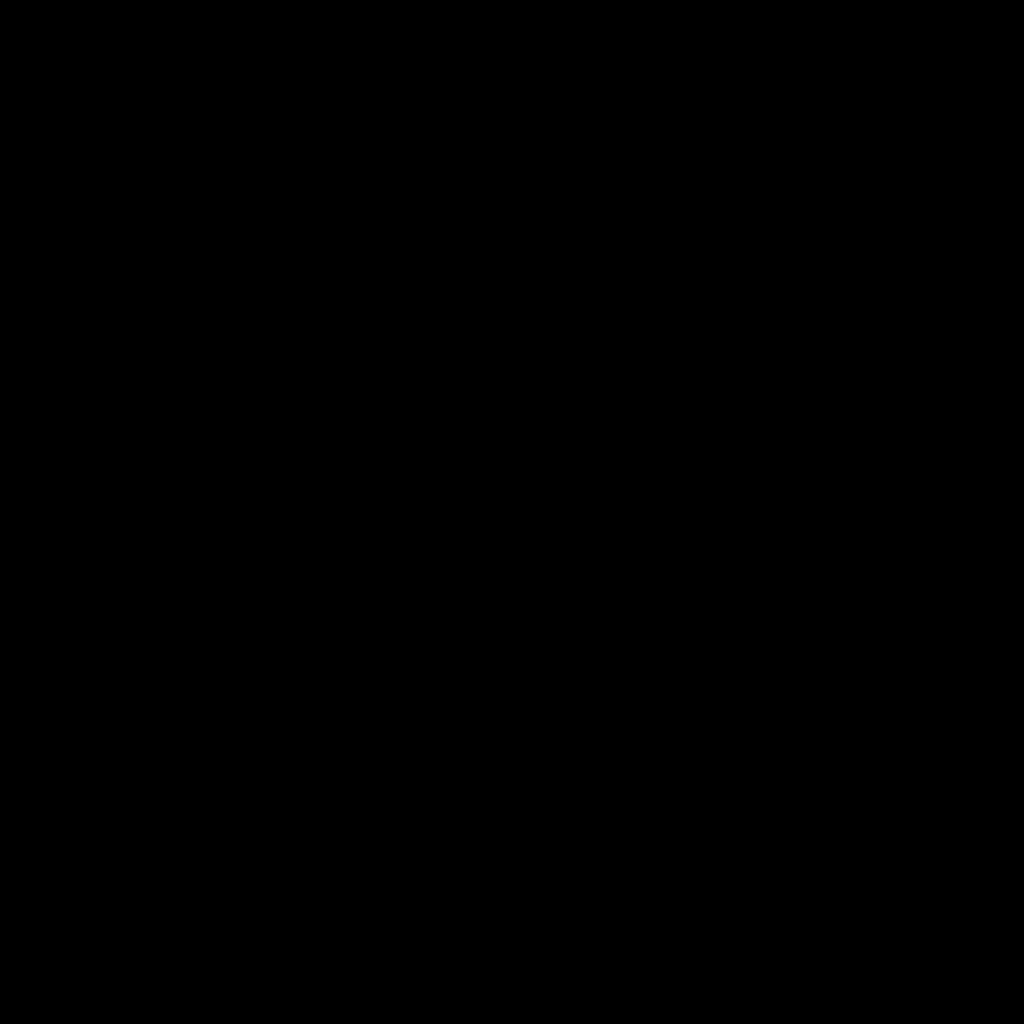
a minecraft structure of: Rainbow Fighter bad low quality